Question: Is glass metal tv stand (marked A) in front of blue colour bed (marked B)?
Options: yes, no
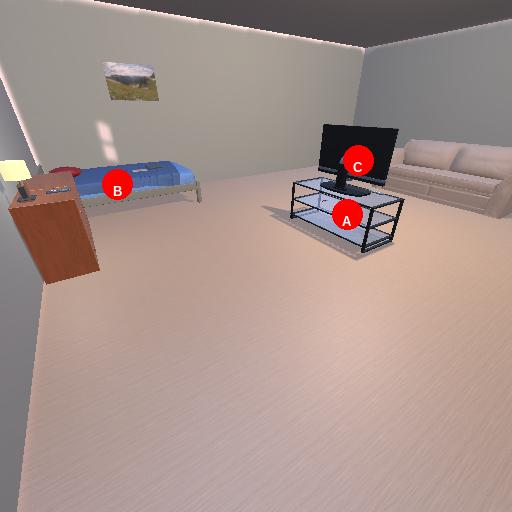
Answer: yes